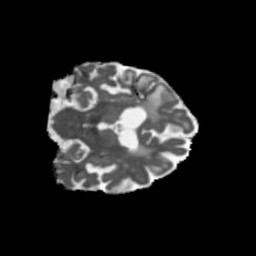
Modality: MD
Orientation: coronal
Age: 79
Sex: female
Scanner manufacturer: siemens
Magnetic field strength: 3 T
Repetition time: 5.47 s
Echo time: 0.0854 s